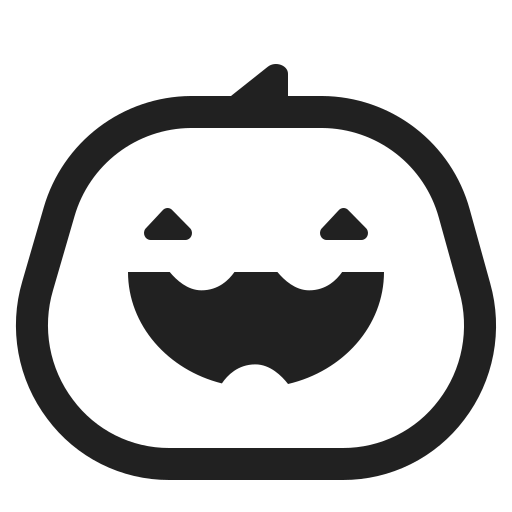
jack o lantern high contrast